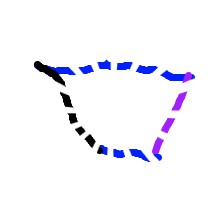
Shape: trapezoid